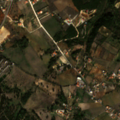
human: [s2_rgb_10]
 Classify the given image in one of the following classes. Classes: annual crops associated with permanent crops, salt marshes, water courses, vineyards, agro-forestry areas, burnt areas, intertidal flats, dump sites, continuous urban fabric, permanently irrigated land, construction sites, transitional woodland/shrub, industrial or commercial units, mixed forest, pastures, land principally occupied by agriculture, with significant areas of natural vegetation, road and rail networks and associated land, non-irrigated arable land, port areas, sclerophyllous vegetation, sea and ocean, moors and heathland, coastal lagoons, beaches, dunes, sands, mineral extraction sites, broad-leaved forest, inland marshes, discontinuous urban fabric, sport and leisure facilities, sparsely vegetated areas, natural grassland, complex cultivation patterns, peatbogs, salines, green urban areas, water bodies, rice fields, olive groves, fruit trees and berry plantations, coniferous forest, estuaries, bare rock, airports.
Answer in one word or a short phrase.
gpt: discontinuous urban fabric, annual crops associated with permanent crops, land principally occupied by agriculture, with significant areas of natural vegetation, mixed forest